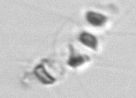
Label: Chaetoceros